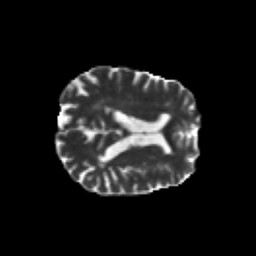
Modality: T2w
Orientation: axial
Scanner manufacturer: siemens
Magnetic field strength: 3 T
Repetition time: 6.8 s
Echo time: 0.093 s